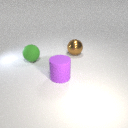
large brown metal sphere to the right of large purple rubber cylinder